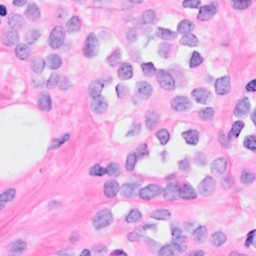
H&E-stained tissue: Breast